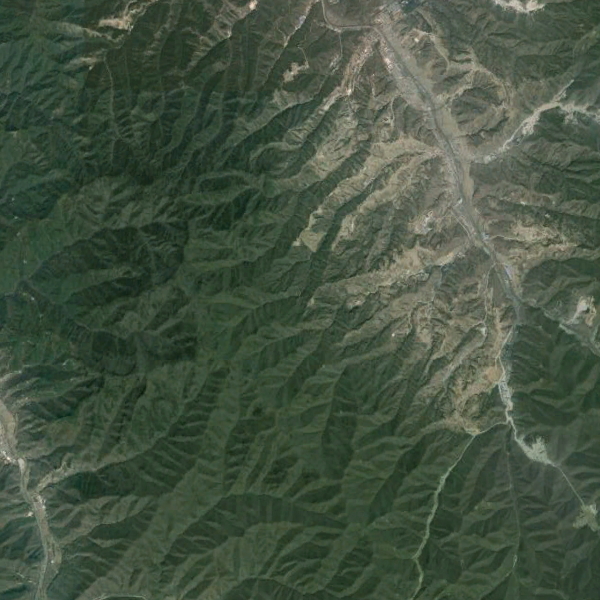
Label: Mountain